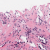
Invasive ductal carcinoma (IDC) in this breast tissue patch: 1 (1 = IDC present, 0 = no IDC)